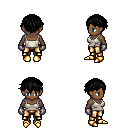
a pixel art fantasy rpg character, female body template, human, dark skin, white pirate shirt, gold greaves, black short bangs hairstyle, metal gloves, gold boots, four views (front, back, left, right), 2x2 character sprite sheet, small pixel art, hard edges, no anti-aliasing